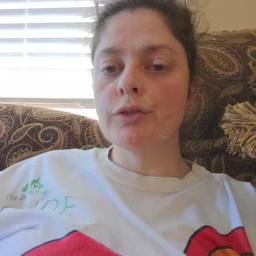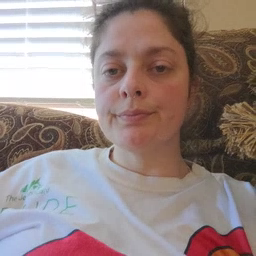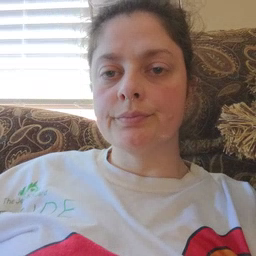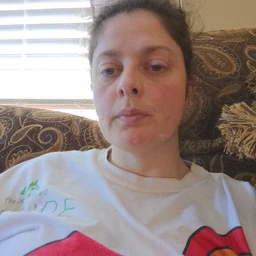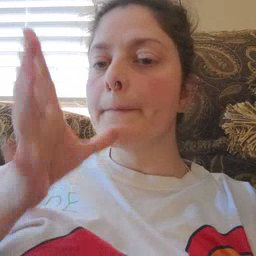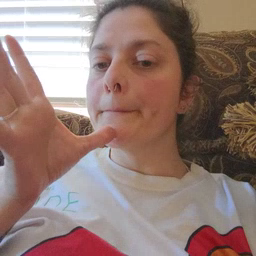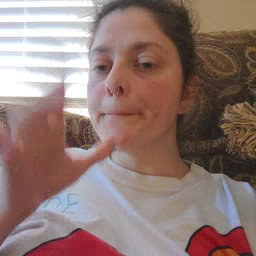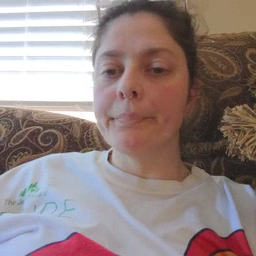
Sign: mom